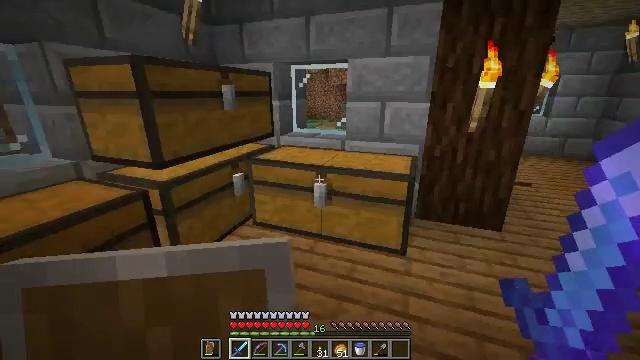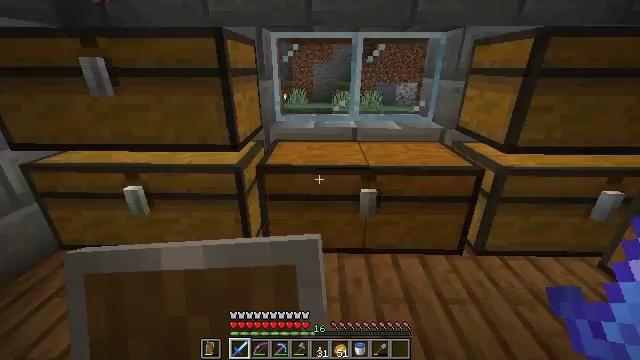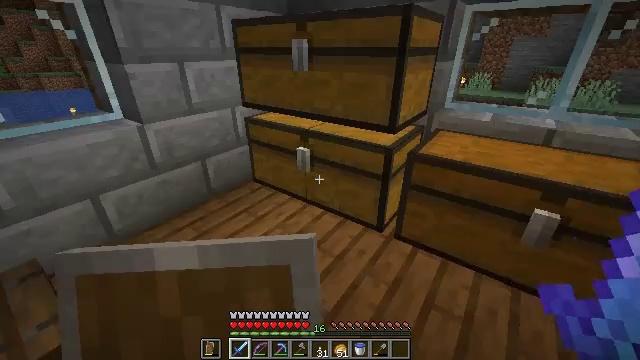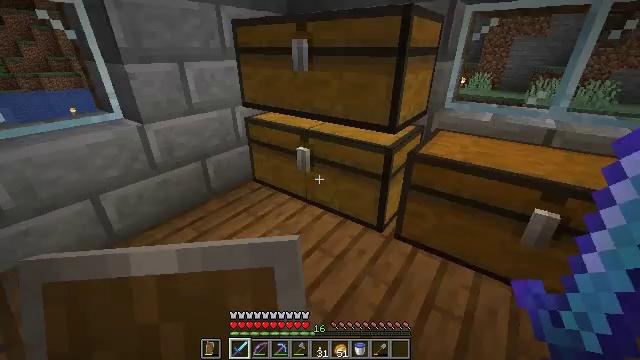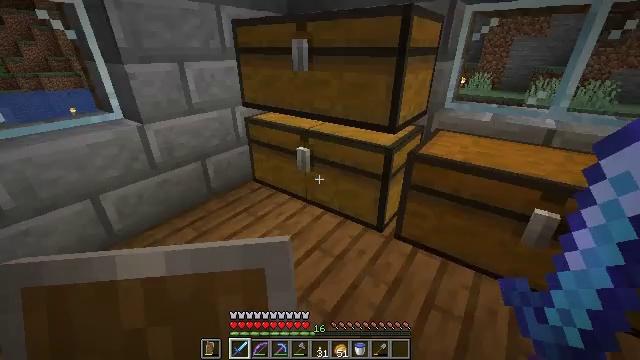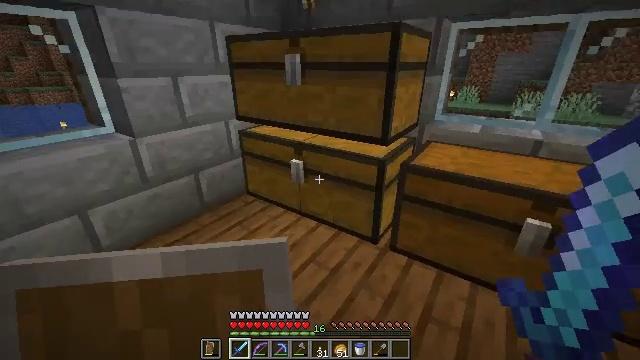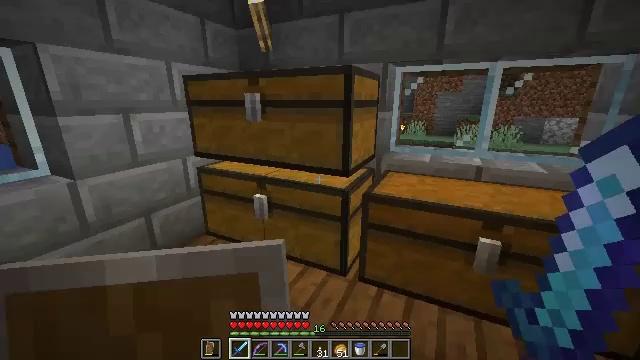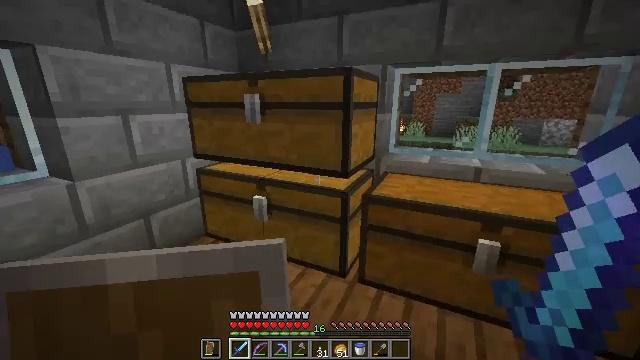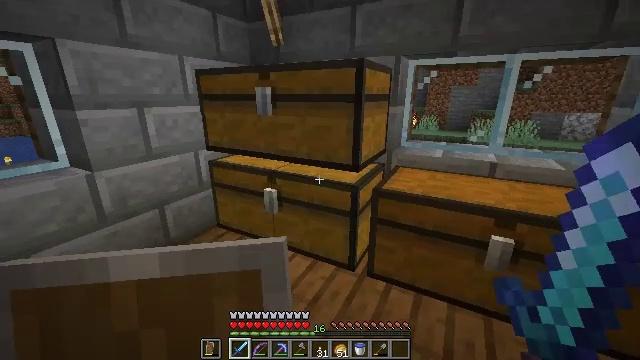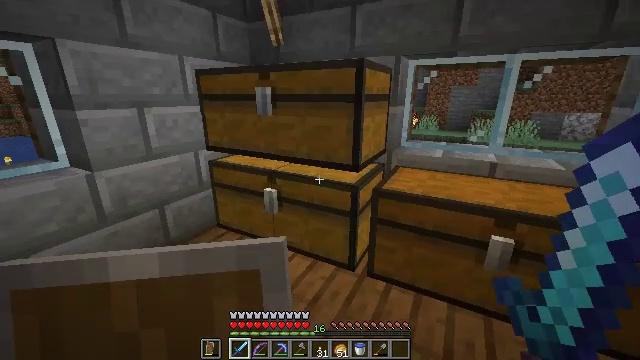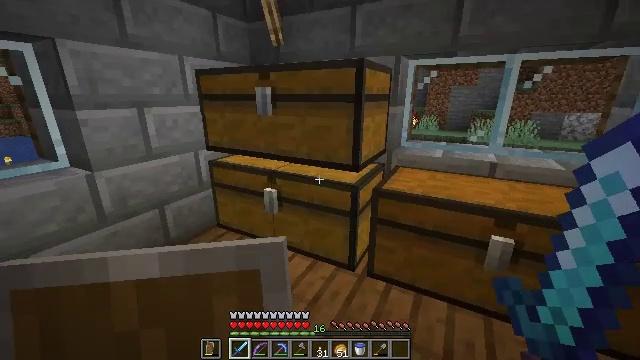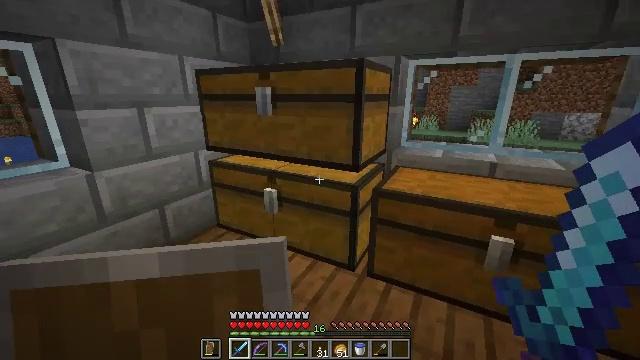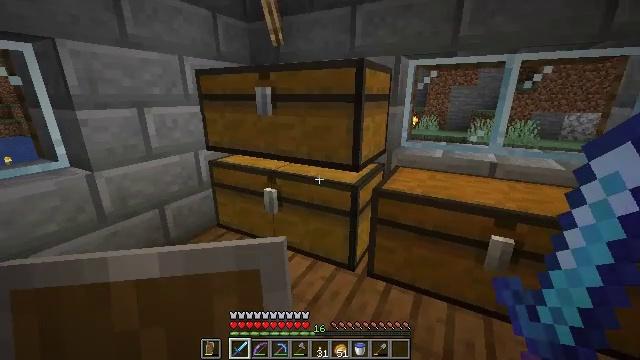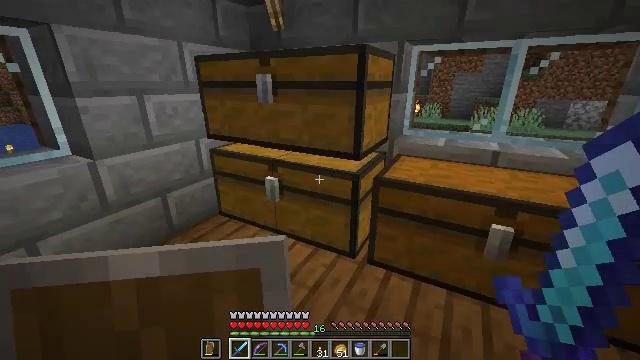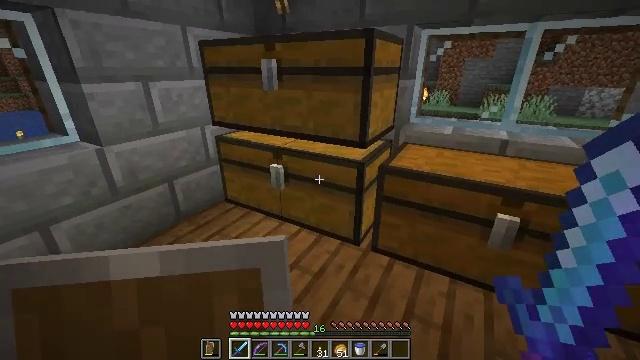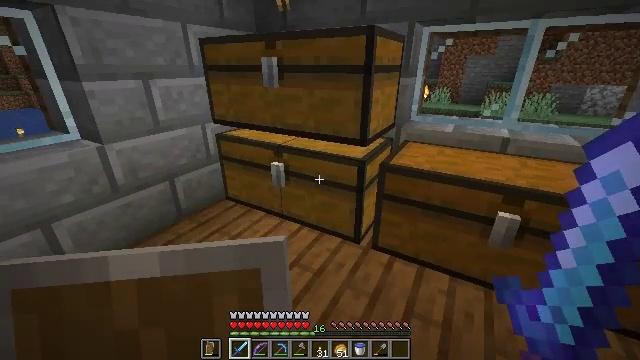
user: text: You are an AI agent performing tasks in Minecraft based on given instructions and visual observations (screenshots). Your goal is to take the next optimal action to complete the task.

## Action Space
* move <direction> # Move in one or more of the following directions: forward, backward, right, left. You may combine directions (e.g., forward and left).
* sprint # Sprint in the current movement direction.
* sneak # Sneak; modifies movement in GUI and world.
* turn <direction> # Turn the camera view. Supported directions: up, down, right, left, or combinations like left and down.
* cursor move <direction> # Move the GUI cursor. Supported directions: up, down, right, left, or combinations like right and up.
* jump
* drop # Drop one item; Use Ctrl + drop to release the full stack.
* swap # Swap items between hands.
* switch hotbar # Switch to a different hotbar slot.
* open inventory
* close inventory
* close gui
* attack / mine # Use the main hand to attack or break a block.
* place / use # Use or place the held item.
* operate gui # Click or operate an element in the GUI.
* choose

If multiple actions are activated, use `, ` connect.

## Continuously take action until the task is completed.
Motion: motion action
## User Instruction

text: Use iron, redstone, wood, and cobblestone to craft a piston.
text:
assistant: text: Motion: turn left and down
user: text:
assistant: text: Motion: turn left and down
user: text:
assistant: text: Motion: no_op
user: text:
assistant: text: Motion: no_op
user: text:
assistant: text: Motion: turn right and up
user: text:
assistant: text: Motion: turn right and up
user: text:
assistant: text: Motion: no_op
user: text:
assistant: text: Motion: turn left and down
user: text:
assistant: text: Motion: no_op
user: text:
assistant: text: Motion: no_op
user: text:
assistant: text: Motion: no_op
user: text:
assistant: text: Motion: no_op
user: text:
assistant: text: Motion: turn down
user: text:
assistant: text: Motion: turn left and down
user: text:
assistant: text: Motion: no_op
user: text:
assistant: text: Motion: no_op
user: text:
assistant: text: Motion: no_op
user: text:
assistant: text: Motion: use / place
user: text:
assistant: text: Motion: use / place
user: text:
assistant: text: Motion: no_op
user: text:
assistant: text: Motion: no_op
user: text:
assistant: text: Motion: no_op
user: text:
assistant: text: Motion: open gui
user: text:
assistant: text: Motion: no_op
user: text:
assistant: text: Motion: no_op
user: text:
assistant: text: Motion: no_op
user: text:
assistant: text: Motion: no_op
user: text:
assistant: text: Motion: no_op
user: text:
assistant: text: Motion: no_op
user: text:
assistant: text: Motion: no_op